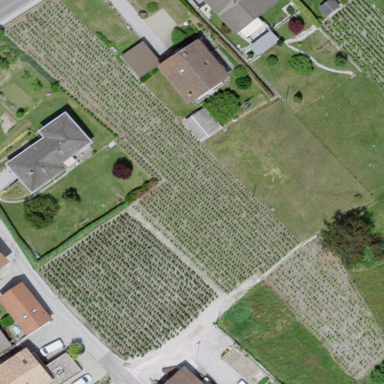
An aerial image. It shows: Vineyard where grapes are grown.